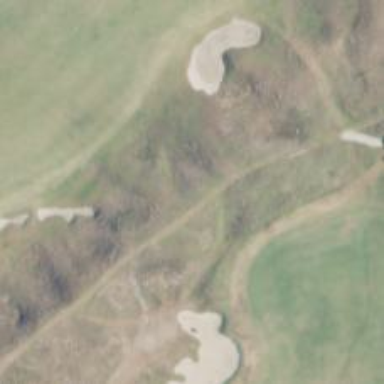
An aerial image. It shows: Path used for both walking and golf.